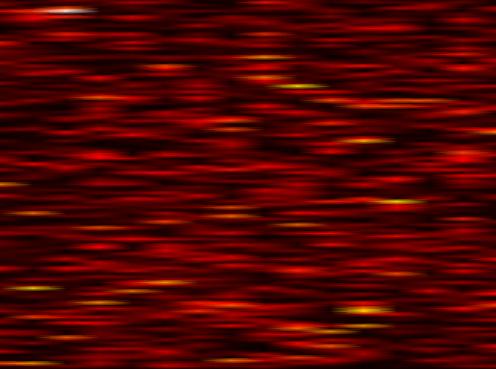
Label: FBMC